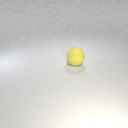
large yellow rubber sphere